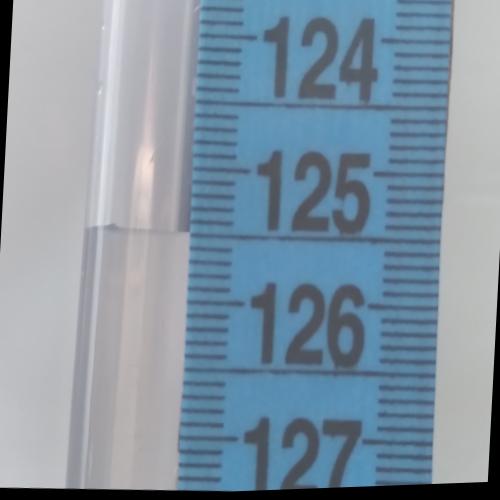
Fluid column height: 125.5 cm